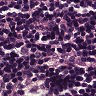
Metastatic tissue present: no